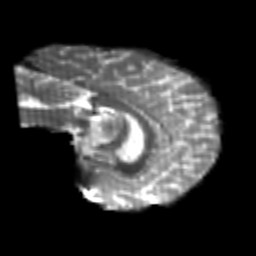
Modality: T2w
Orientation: sagittal
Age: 22
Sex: male
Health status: healthy
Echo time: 0.074 s